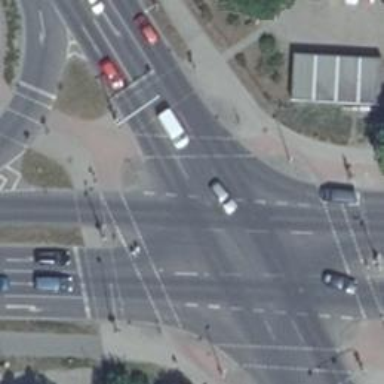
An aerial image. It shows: Asphalt cycleway with crossing.